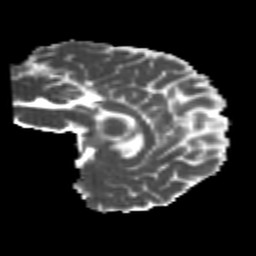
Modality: MD
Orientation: sagittal
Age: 23
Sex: female
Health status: healthy
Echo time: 0.074 s